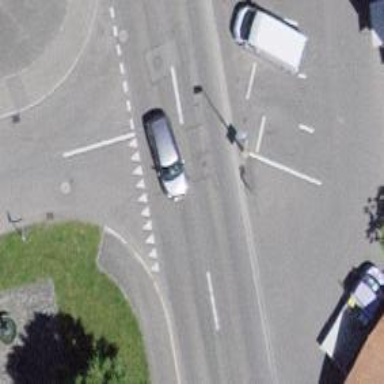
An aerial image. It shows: Road with "give way" sign.